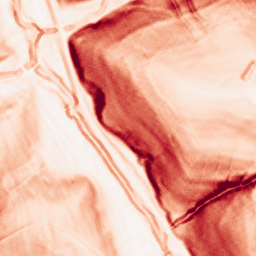
Category: morphological
Decomposition family: morphological_gradient
Decomposition parameters: size: 3
shape: diamond
Upsampling method: edge_directed
Upsampling parameters: scale: 4
Upsampling scale: 4